Question: I want to get the entity using entity key. How to do it?
for this i get the entity using id.
like this Model.get_by_id().
But when i open this entity in the console. its path is something like this.
'''
> http://localhost:8000/datastore/edit/entity_key
'''

According to this image the URL to this entity is
'''
> http://localhost:8000/datastore/edit/ag1kZXZ-eWFhcmluZWVkcicLEghSZWxpZ2lvbiIFaGluZHUMCxIHU3R1ZGVudBiAgICAgMDvCgw
'''
I wanted entity to be opened in new tab to see it in UI.
Strange there is no tag for NDB!!!
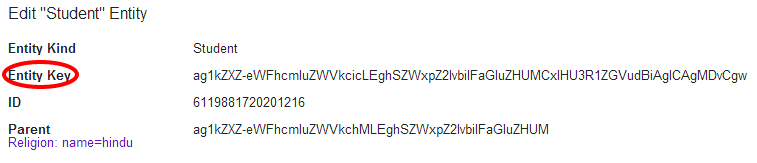
Answer: That is the <URL>:
'''
entity_db = ndb.Key('ag1kZXZ-eWFhcm...').get()
'''